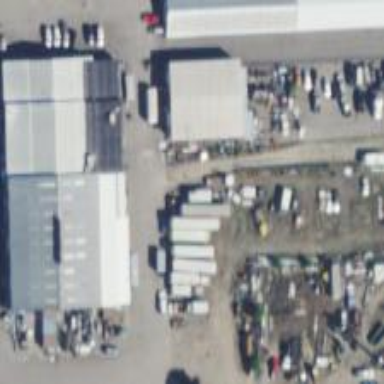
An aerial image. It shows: Scrap yard located in industrial area.